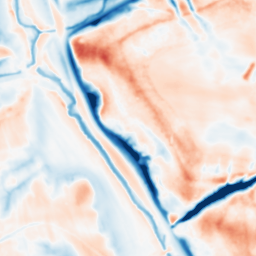
Category: multiscale
Decomposition family: dog
Decomposition parameters: sigma_low: 1
sigma_high: 10
Upsampling method: bicubic_16x
Upsampling parameters: scale: 16
Upsampling scale: 16